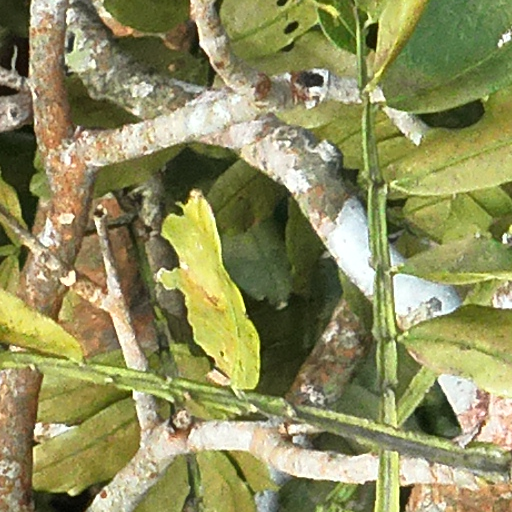
Species: Dipteryx oleifera
GBIF accepted scientific name: Dipteryx oleifera
Crown area (m\u00b2): 361.258